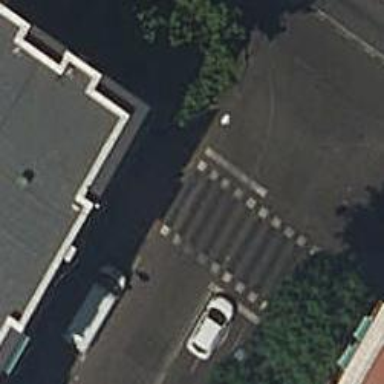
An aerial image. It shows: Crossing with zebra markings controlled by traffic signals.